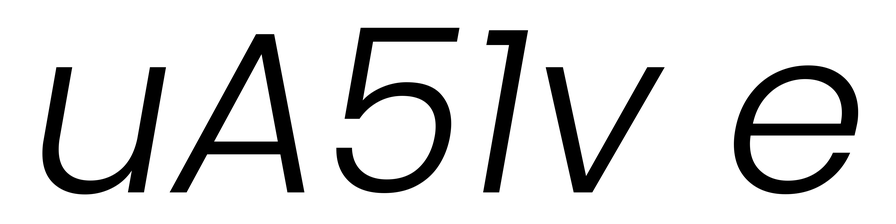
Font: Poppins-LightItalic